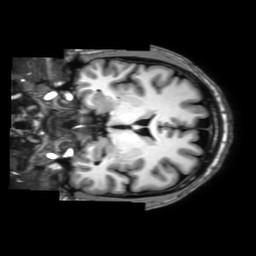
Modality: T1w
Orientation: coronal
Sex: male
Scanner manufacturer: philips
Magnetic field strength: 3 T
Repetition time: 0.0123 s
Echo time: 0.003475 s